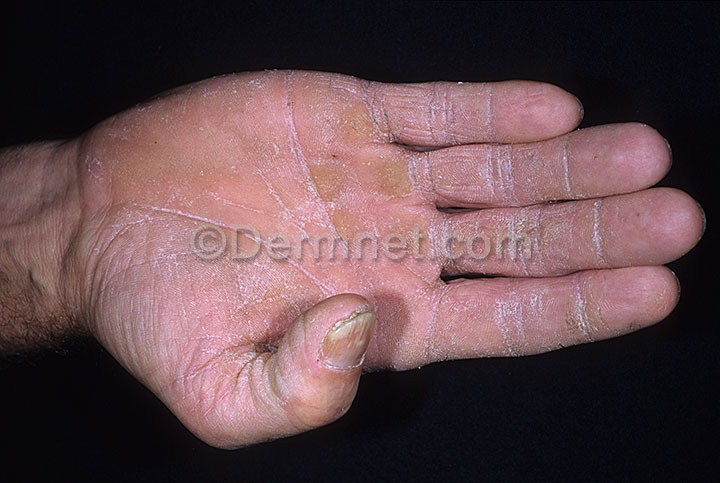
Disease: Tinea Ringworm Candidiasis and other Fungal Infections